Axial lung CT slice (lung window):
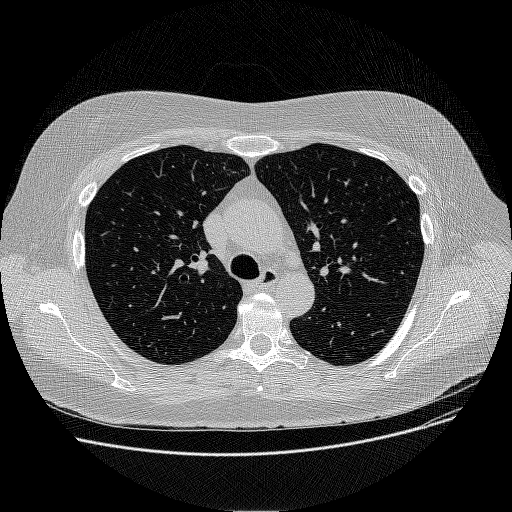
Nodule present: no